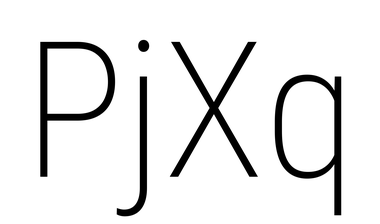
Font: Roboto_Condensed_ExtraLight